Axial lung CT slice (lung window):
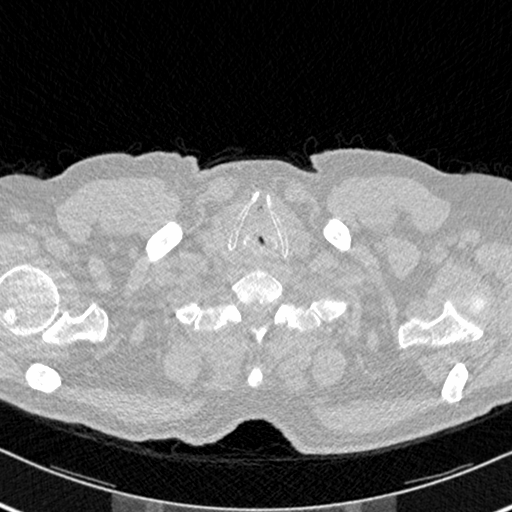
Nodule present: no